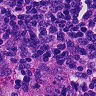
Metastatic tissue present: no